Question: I am trying to get similar effect (Snapshot) via html and css but could get the result ? I could assume that this one is done by css3 transition.
Anyone help me that how can i get this effect through css3 transition ?

This is the site url
<URL>
I have tried with these
'''
// HTML
<span class="highlighter"></span>
// CSS
.highlighter {
position: absolute;
z-index: 1000;
pointer-events: none;
-webkit-border-radius: 50%;
-moz-border-radius: 50%;
-o-border-radius: 50%;
border-radius: 50%;
border: 1px solid #fff;
width: 20px;
height: 20px;
padding: 12px;
transform: pulse 1s infinite;
display: block;
}
.highlighter:after {
content: "";
display: block;
-webkit-border-radius: 50%;
-moz-border-radius: 50%;
-o-border-radius: 50%;
border-radius: 50%;
background: #fff;
width: 20px;
height: 20px;
opacity: 0.5;
box-shadow: 0 0 3px rgba(0,0,0,0.2);
}
'''
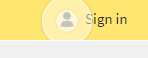
Answer: Something like this?
'''
.highlighter {
position: absolute;
z-index: 1000;
pointer-events: none;
-webkit-border-radius: 50%;
-moz-border-radius: 50%;
-o-border-radius: 50%;
border-radius: 50%;
border: 1px solid #fff;
width: 20px;
height: 20px;
padding: 12px;
transform: pulse 1s infinite;
display: block;
background:orange;
-webkit-animation: big 2s infinite;
}
.highlighter:after {
content: "";
display: block;
-webkit-border-radius: 50%;
-moz-border-radius: 50%;
-o-border-radius: 50%;
border-radius: 50%;
background: #fff;
width: 20px;
height: 20px;
opacity: 0.5;
box-shadow: 0 0 3px rgba(0,0,0,0.2);
-webkit-animation: big 2s infinite;
}
@-webkit-keyframes big{
50%{-webkit-transform:scale(1.3,1.3);}
100%{transform:scale(1,1):}
}
'''
'''
<span class="highlighter"></span>
'''